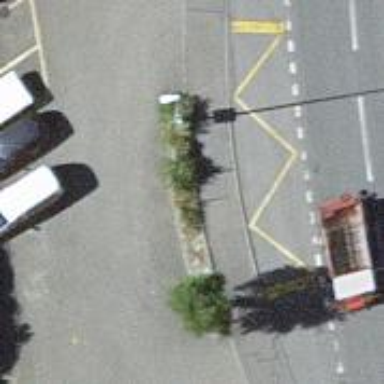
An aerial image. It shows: Bus stop with platform for public transport.